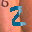
Label: 2